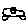
Label: car